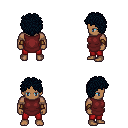
a pixel art fantasy rpg character, male body template, human, dark skin, maroon tunic, red pants, raven curly afro hairstyle, leather bracers, four views (front, back, left, right), 2x2 character sprite sheet, small pixel art, hard edges, no anti-aliasing